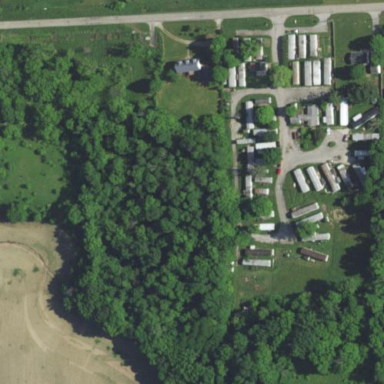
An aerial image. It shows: Residential area designated as trailer park.